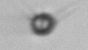
Label: Acanthoica_quattrospina